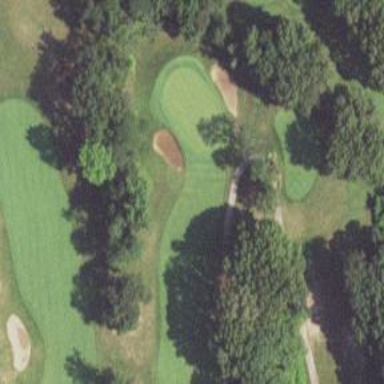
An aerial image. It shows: View of golf hole.